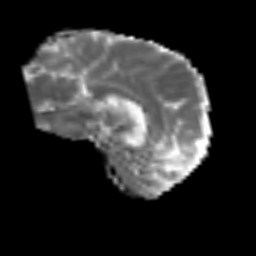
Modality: MD
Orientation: sagittal
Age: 75
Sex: female
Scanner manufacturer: siemens
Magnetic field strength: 3 T
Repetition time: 3.2 s
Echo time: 0.081 s